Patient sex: M
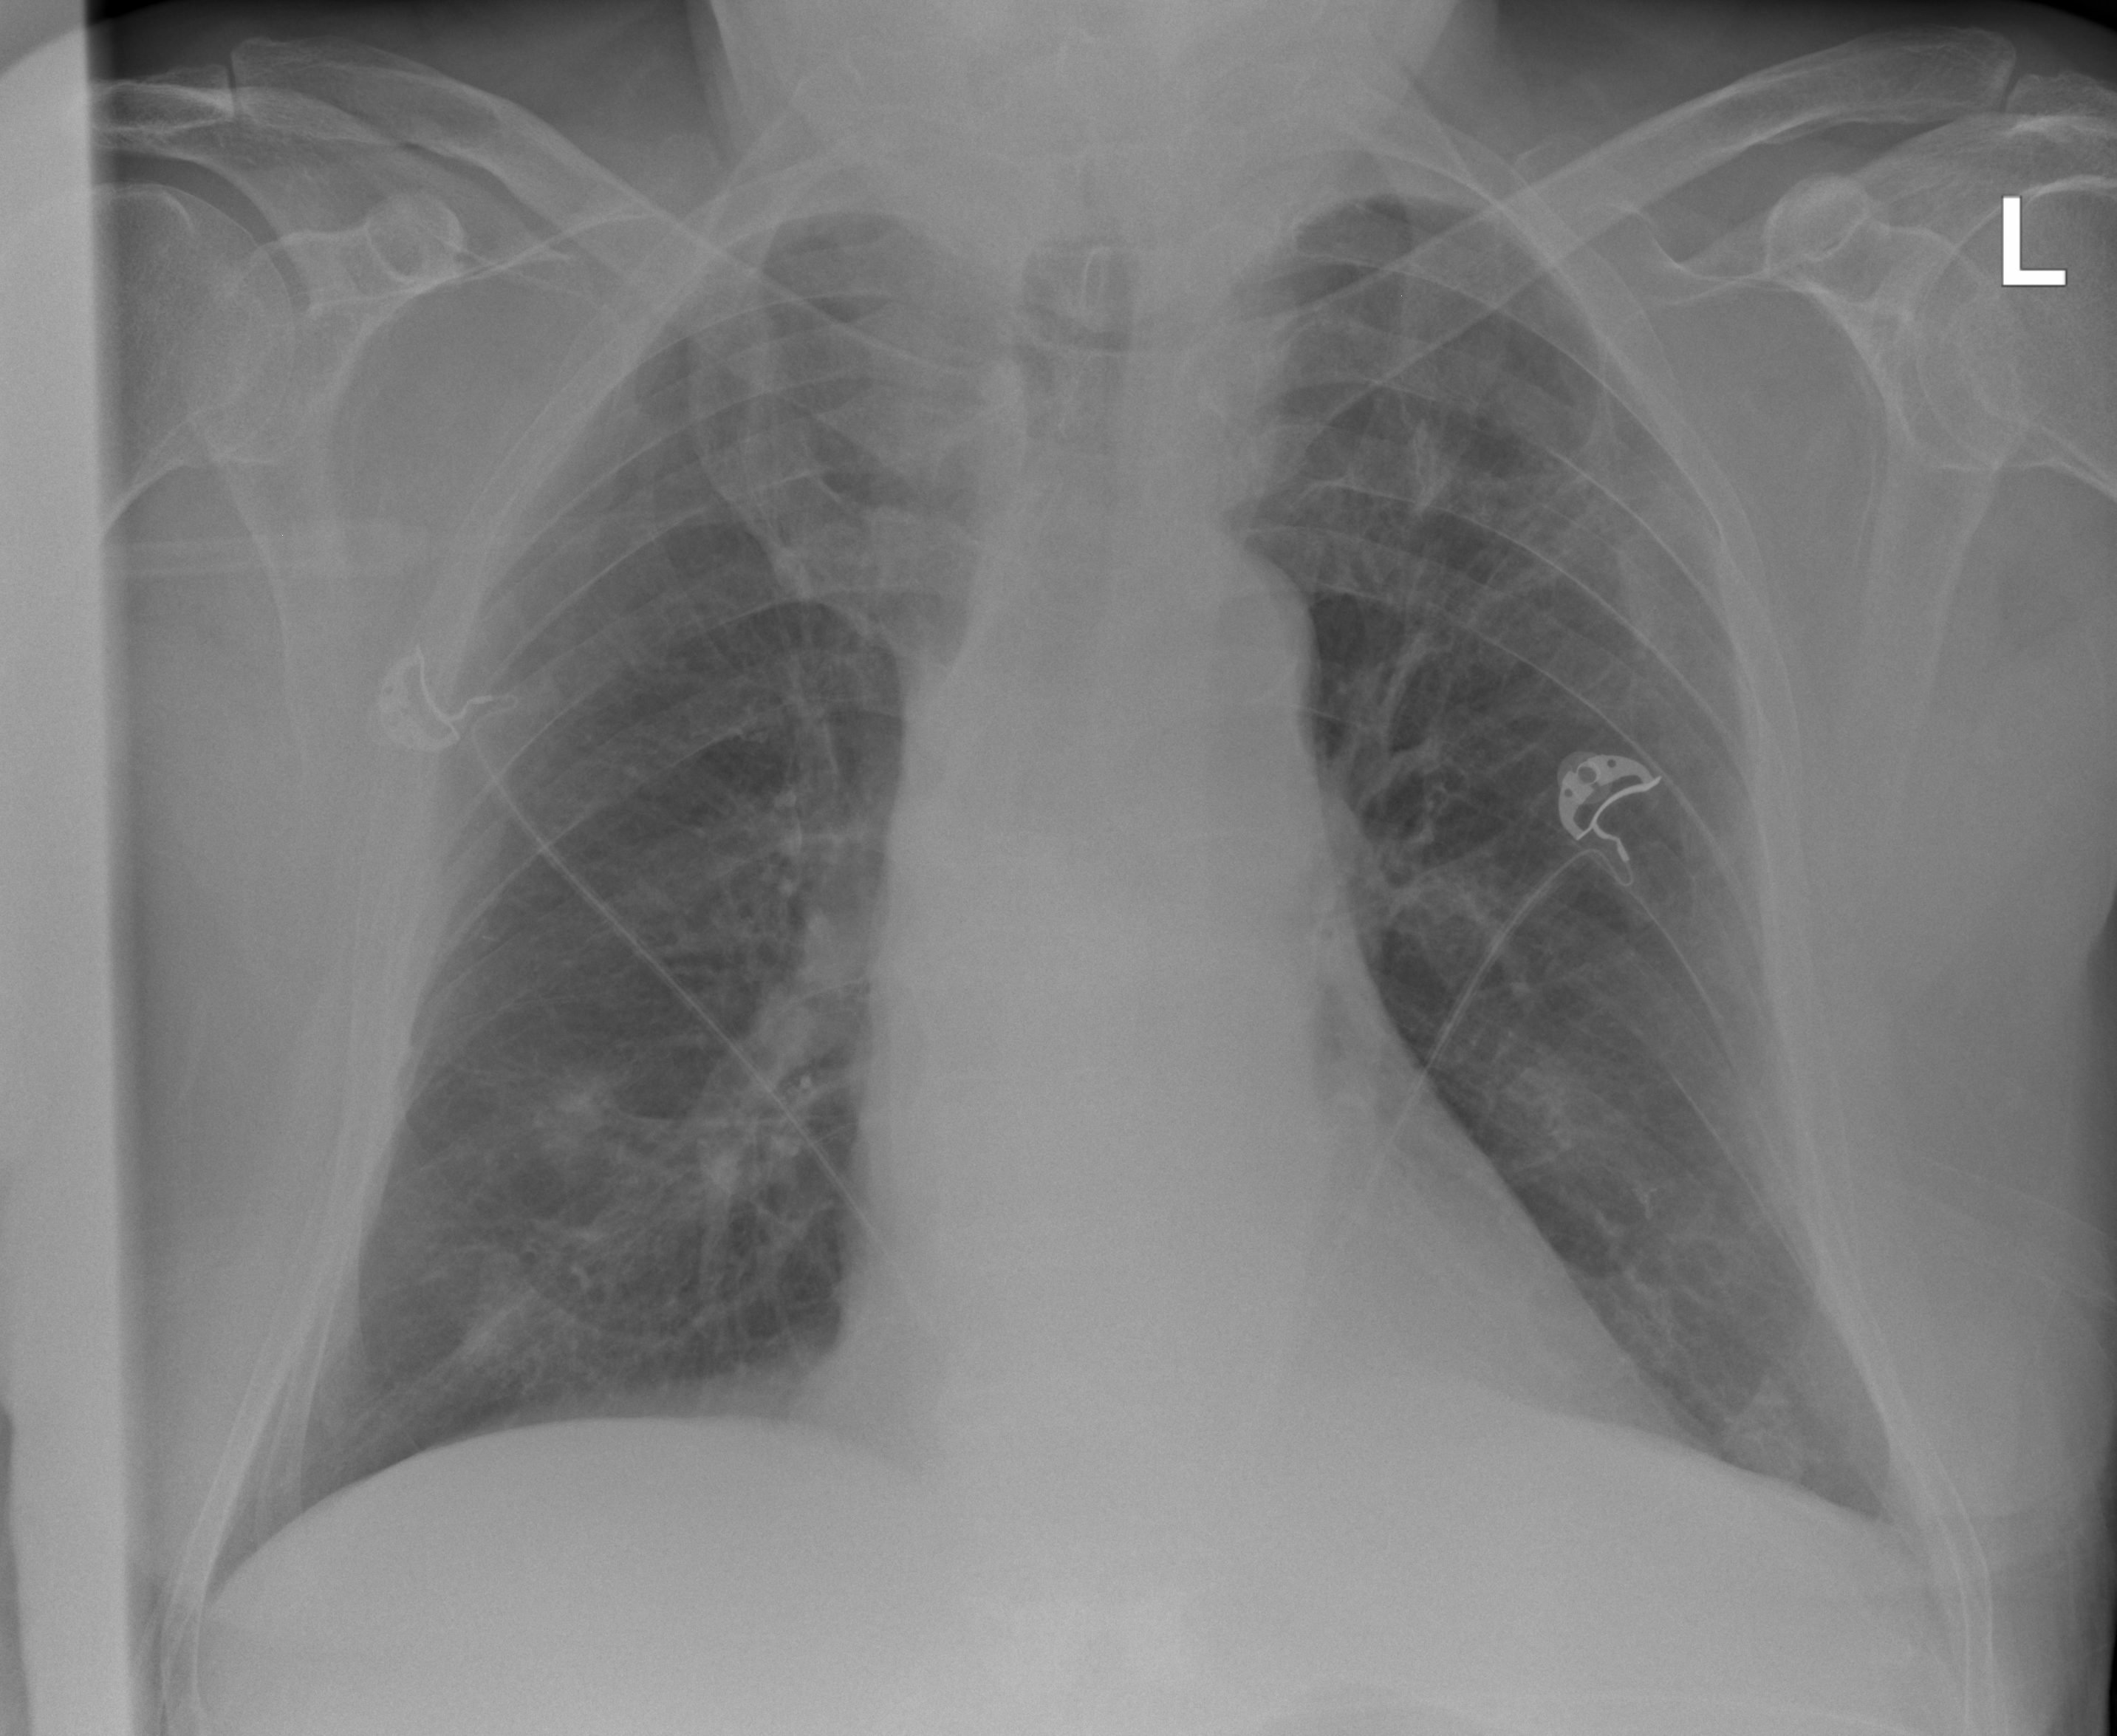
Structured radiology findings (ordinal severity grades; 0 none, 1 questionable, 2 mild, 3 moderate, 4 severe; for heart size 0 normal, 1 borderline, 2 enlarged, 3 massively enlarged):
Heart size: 0
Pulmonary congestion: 2
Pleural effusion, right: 0
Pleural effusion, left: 1
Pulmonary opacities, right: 1
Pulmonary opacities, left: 0
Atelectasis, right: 2
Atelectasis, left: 2